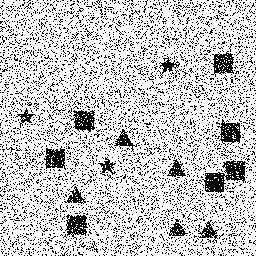
Squares: 7
Triangles: 5
Stars: 3
Total shapes: 15